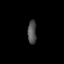
Tissue: skin
Cell type: Epithelial cells
Senescence score: 0.2764
Nuclear area (px): 203
Mean DAPI intensity: 79.897